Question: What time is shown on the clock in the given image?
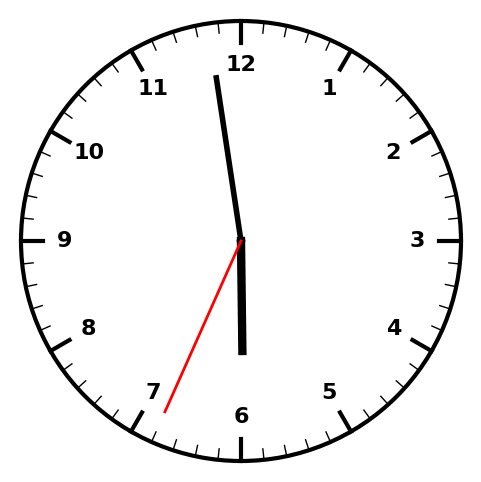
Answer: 05:58:34